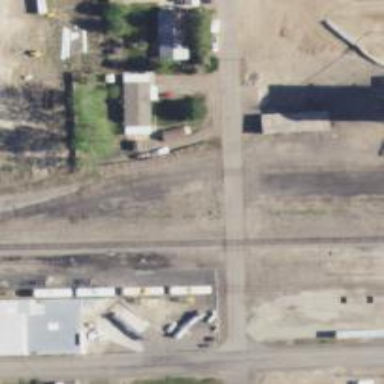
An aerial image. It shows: Abandoned railway.